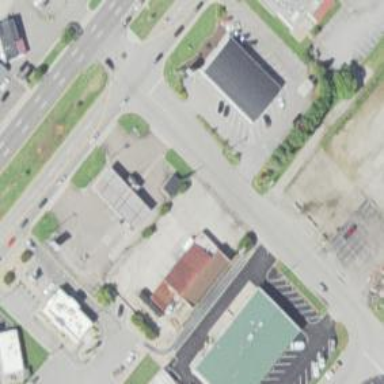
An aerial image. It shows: Convenience shop.